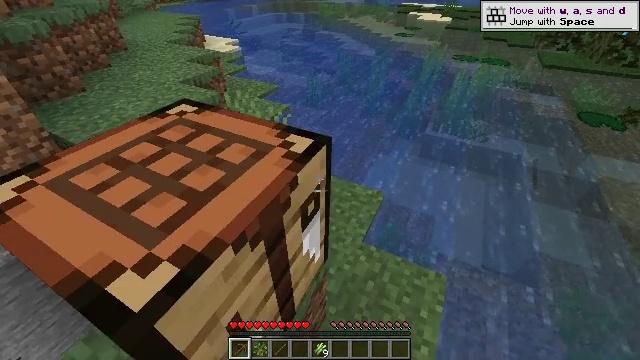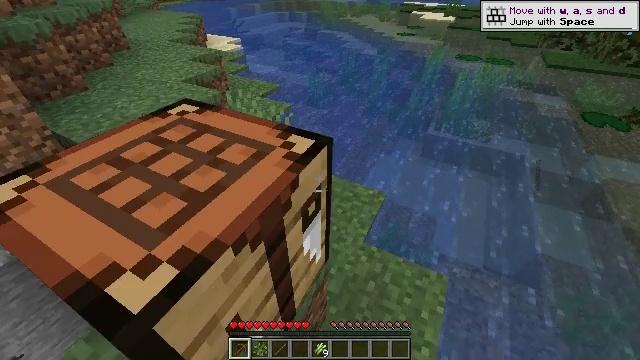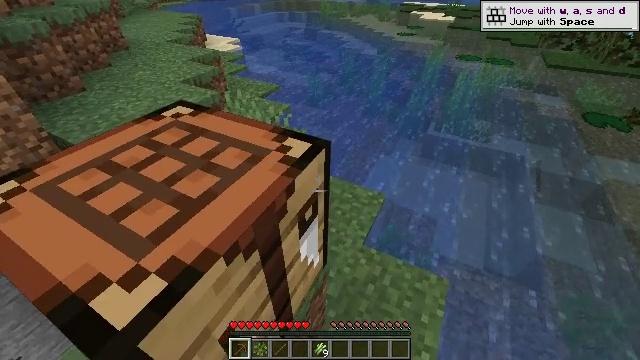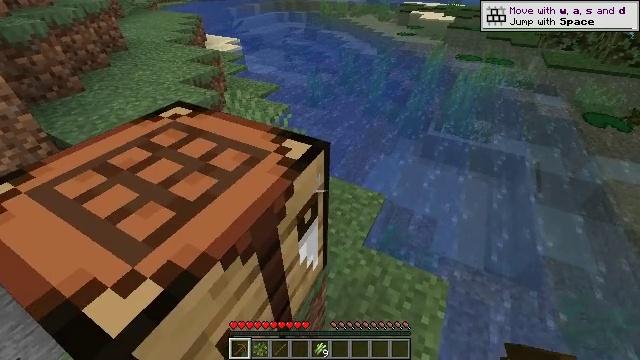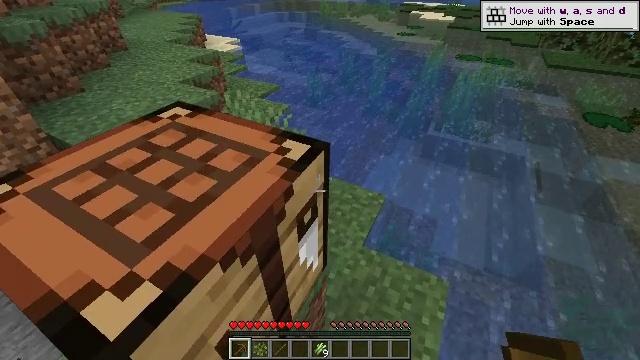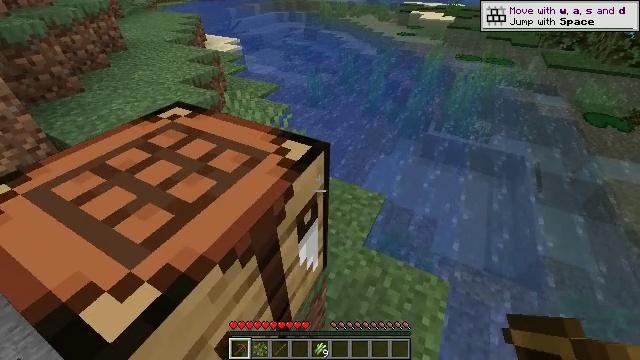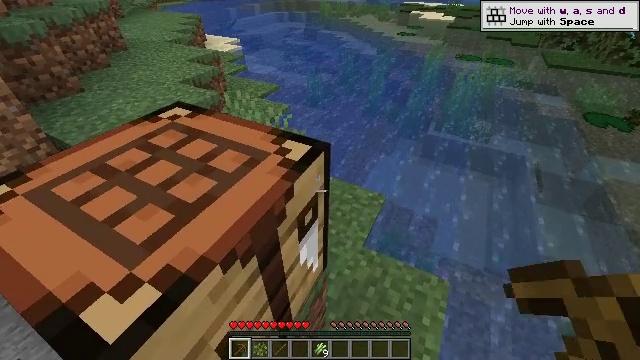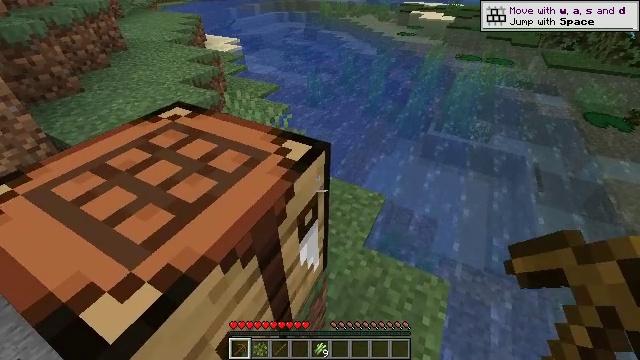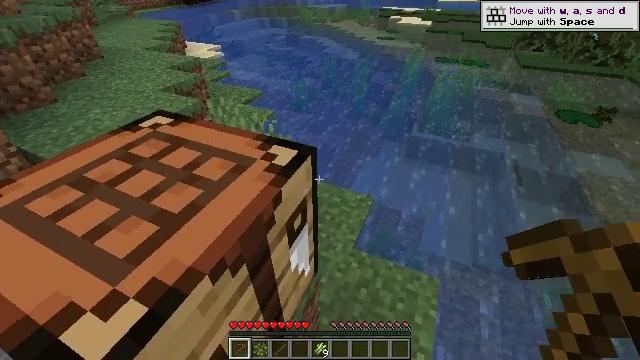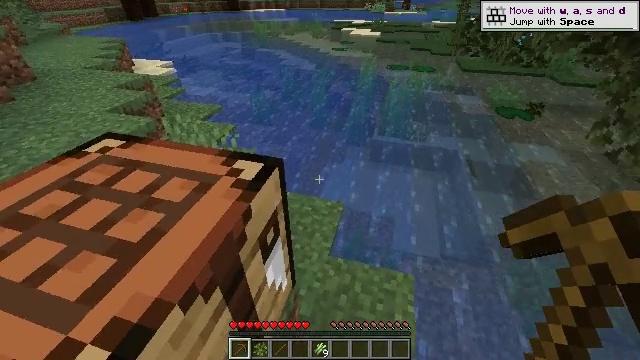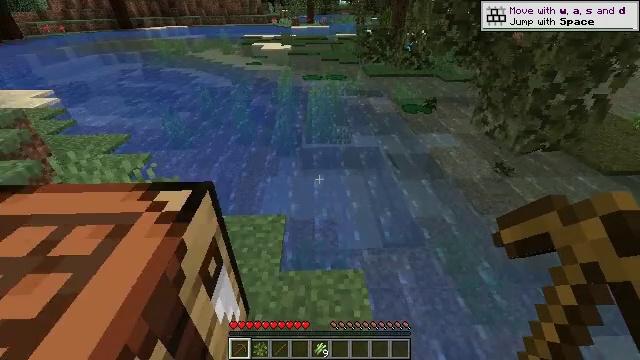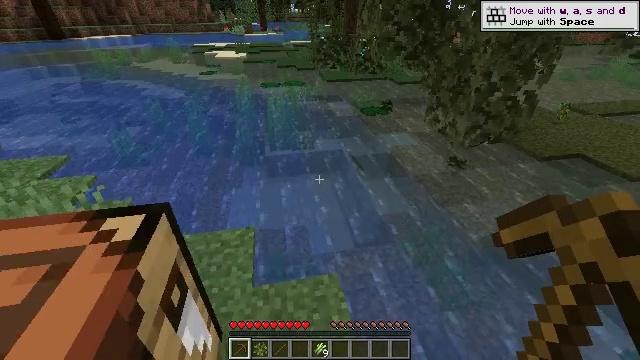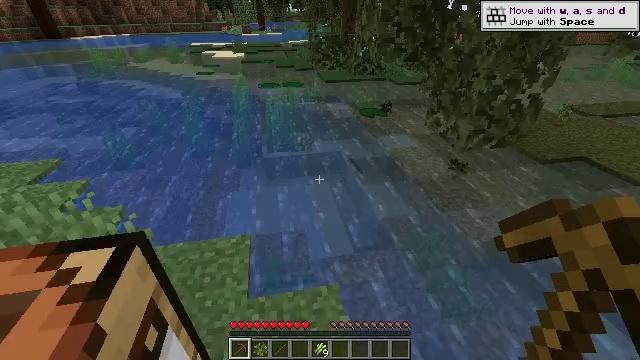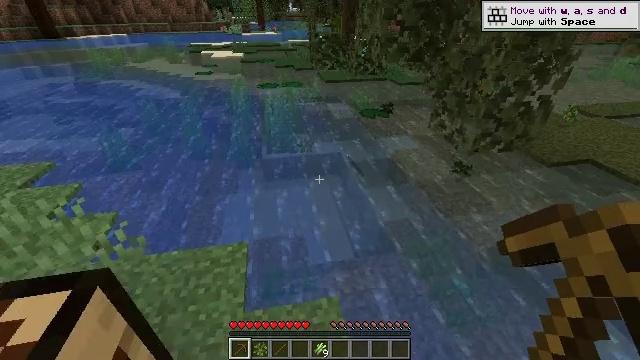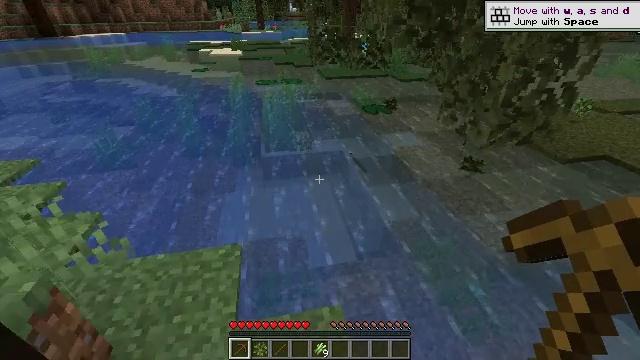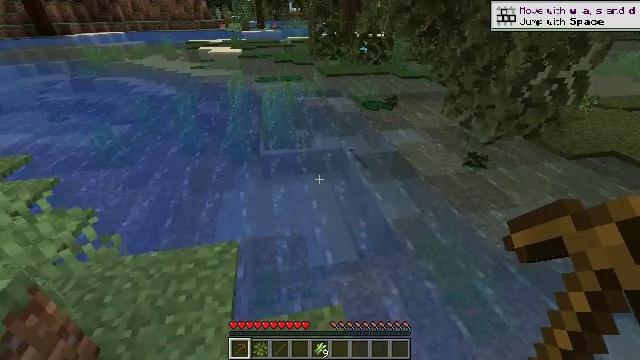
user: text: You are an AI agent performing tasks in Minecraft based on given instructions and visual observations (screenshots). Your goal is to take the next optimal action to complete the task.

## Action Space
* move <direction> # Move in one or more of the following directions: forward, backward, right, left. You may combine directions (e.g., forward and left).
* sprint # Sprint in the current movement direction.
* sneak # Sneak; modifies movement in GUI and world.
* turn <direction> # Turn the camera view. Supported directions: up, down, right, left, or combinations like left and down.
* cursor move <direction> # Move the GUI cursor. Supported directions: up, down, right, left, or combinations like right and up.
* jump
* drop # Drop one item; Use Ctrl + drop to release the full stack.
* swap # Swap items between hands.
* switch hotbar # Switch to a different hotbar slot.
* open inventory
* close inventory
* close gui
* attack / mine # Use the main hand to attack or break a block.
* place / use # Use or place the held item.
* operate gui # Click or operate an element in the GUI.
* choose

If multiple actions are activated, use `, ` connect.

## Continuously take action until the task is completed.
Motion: motion action
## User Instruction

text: Gather a dead bush.
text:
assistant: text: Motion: no_op
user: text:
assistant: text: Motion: no_op
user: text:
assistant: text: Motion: no_op
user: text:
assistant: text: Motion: no_op
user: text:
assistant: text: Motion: no_op
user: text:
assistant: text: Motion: no_op
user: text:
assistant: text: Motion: no_op
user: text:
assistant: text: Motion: turn right
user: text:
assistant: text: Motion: turn right and up
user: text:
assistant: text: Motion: turn right and up
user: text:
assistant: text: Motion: move forward, turn right and up
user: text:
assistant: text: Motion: move forward
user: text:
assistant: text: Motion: move forward
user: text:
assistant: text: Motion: move forward
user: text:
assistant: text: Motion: move forward
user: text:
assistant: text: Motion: move forward
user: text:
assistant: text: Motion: move forward, turn right and up
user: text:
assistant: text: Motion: move forward, turn right and up
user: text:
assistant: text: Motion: move forward, turn right
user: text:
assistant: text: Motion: move forward
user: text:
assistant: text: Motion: move forward
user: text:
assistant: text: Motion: move forward
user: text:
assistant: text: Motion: move forward
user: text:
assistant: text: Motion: move forward
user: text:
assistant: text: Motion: move forward
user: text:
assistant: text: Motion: move forward
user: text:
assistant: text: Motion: move forward
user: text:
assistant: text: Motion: move forward, turn right
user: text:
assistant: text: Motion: move forward, turn right
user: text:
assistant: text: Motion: move forward